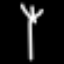
Label: fork